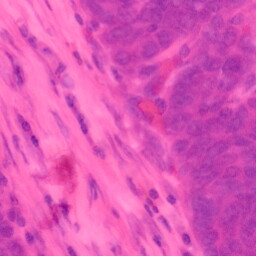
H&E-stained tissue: Colon